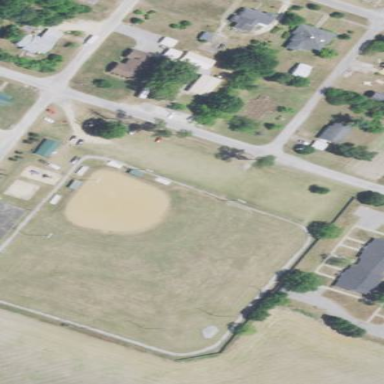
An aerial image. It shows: Baseball pitch for leisure land activities.